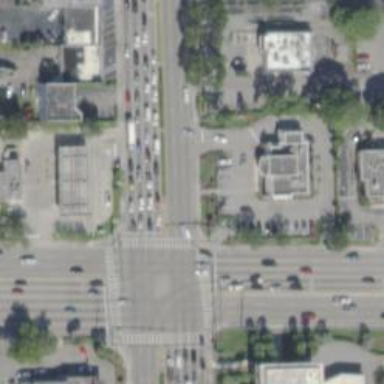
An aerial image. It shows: Uncontrolled crossing on footway.